Question: I am making a platformer which I started developing with default java functions, but now am switching to OpenGL for everything. I have done everything like I always do with OpenGL, and what I did works fine in my other OpenGL projects. Now my problem is that LWJGL/OpenGL is scaling my textures in a very strange way.

It seems to be related to my screen's aspect ratio. (8:5)
I already had to flip the screen to make it the right way round, but as you can see the text is working fine, it's just the textured rect, and it isn't even straight on the bottom.
Here are the most important snippets from the two classes which actually use OpenGL:
Metamorph.java (main class)
'''
public static void initGL()
{
glMatrixMode(GL_PROJECTION);
glLoadIdentity();
glOrtho(0, Display.getWidth(), 0, Display.getHeight(), 1, -1);
glEnable(GL_BLEND);
glBlendFunc(GL_SRC_ALPHA, GL_ONE_MINUS_SRC_ALPHA);
glMatrixMode(GL_MODELVIEW);
glClearColor(0, 0, 0, 1);
glDisable(GL_DEPTH_TEST);
}
public void render()
{
glClear(GL_COLOR_BUFFER_BIT | GL_DEPTH_BUFFER_BIT);
glLoadIdentity();
glScalef(1.0f, -1.0f, 1.0f);
glTranslatef(0f, -720f, 0f);
//glScalef(1280f/800, 720f/500, 1f);
renderer.render();
Display.update();
Display.sync(60);
}
'''
Renderer.java (rendering stuff)
'''
private void renderMainMenuWithGL()
{
//System.out.println("Main Menu!");
glColor4f(1, 1, 1, 1);
try
{
Texture bg = loadTexture("mockery");
bg.bind();
} catch (Exception e)
{
e.printStackTrace();
}
//drawQuad(0, 0, 1280, 720, 0, 0, 1280, 720);
glPushMatrix();
{
glBegin(GL_QUADS);
glTexCoord2f(0, 0);glVertex2f(0, 0);
glTexCoord2f(0, 1);glVertex2f(0, 720);
glTexCoord2f(1, 1);glVertex2f(1280, 720);
glTexCoord2f(1, 0);glVertex2f(1280, 0);
glEnd();
}
glPopMatrix();
TrueTypeFont f = loadFont(MAINFONT, Font.PLAIN, 50);
TrueTypeFont fb = loadFont(MAINFONT, Font.PLAIN, 48);
int sel = -1;
if(Mouse.getX() > 1000 && Mouse.getX() < 1240 && Mouse.getY() > 282.5F && Mouse.getY()< 737.5F)
sel = Math.round((Mouse.getY() - 337.5F)/75F);
if(sel == 0)
drawStringRight(fb, 1240, 350, "Story", new Color(0xff516b6b));
else
drawStringRight(f, 1240, 350, "Story", new Color(0xff516b6b));
}
private void drawStringRight(TrueTypeFont f, int x, int y, String s, Color c)
{
glPushMatrix();
f.drawString(x-f.getWidth(s), y, s, c);
glPopMatrix();
}
'''
I am also open to advice on file structure/what I did wrong elsewhere, but keep in mind this is heavily WIP
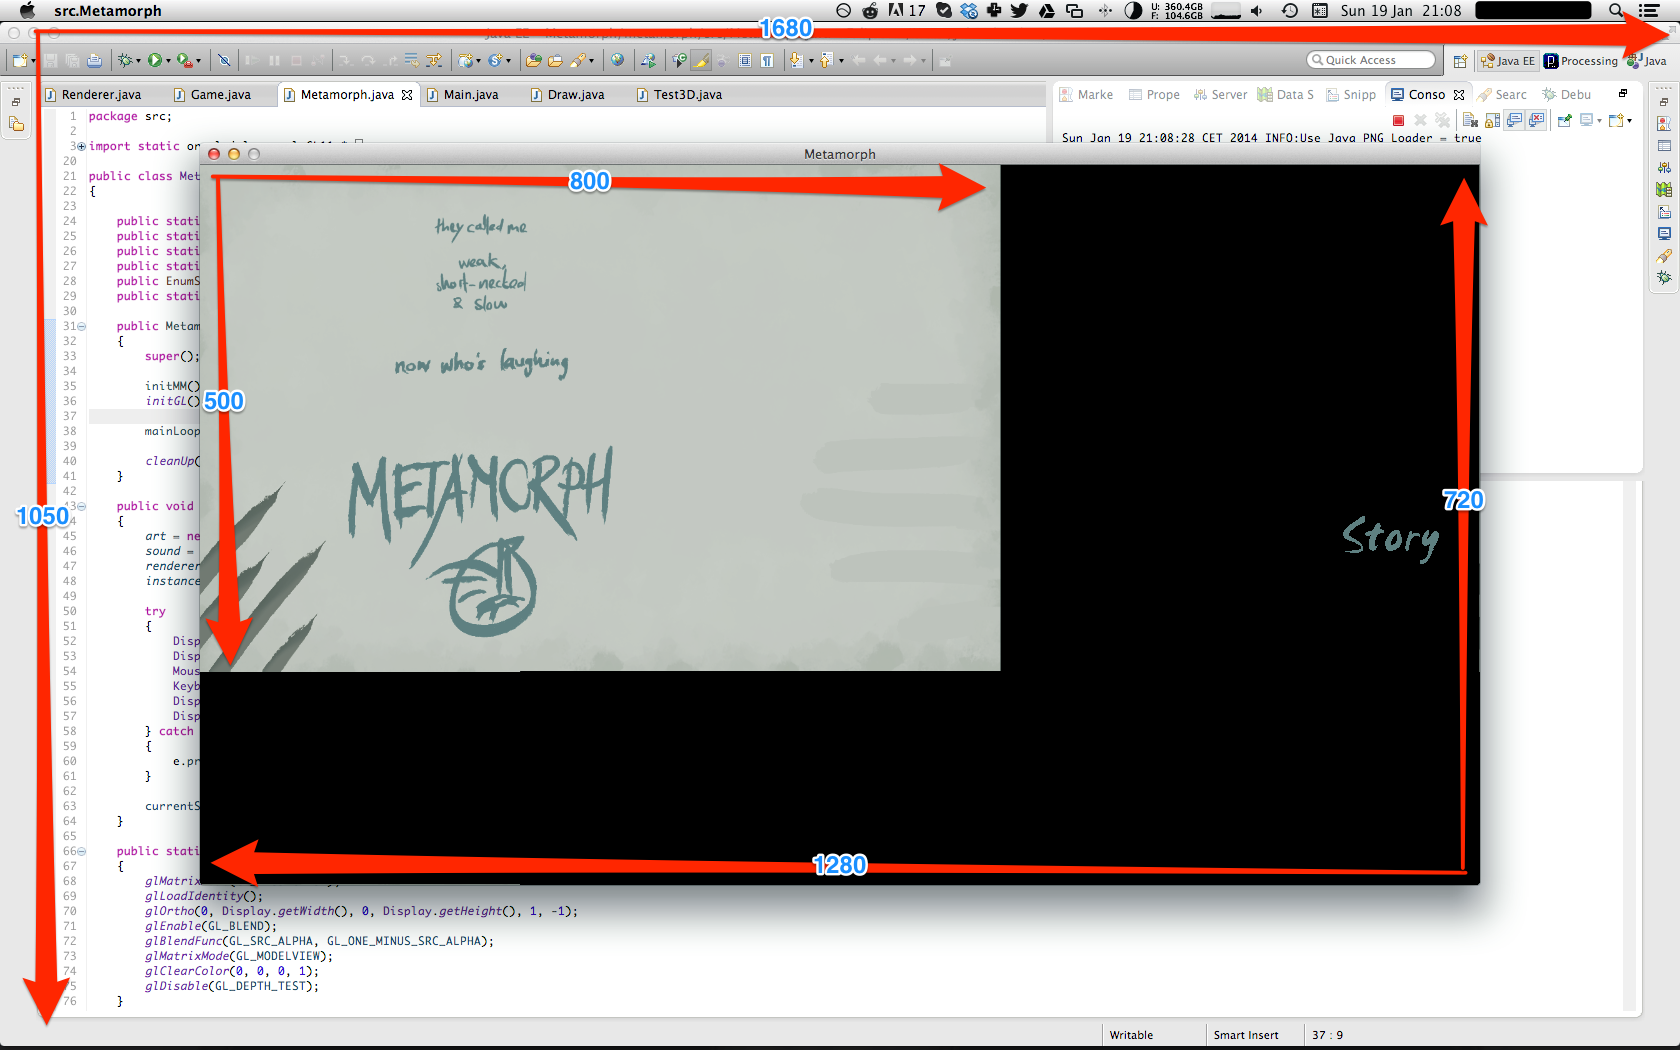
Answer: The only possible problem I can see from what you have posted is the scaling and translating you are doing prior to rendering. You should not need to do this with your projection matrix setup the way it is. Other possibilities are that either the dimensions are not really 1280x720 as you think or you have modified one of the matrices further in the code you have not posted. I would try setting both the modelview and projection matrices to the identity matrix and then use glOrtho as you have above immediatly before drawing your quad, and use 'Display.getWidth' and 'Display.getHeight' instead of 1280/720 for the vertex coords.
This works fine for me:
'''
glMatrixMode(GL_MODELVIEW);
glLoadIdentity();
glMatrixMode(GL_PROJECTION);
glLoadIdentity();
glOrtho(0, Display.getWidth(), 0, Display.getHeight(), 1, -1);
glBegin(GL_QUADS);
glTexCoord2f(0,0);
glVertex2i(0, 0);
glTexCoord2f(1,0);
glVertex2i(Display.getWidth(), 0);
glTexCoord2f(1,1);
glVertex2i(Display.getWidth(), Display.getHeight());
glTexCoord2f(0,1);
glVertex2i(0, Display.getHeight());
glEnd();
'''
If this still doesnt work, make sure that the viewport is also set to the entire display: 'glViewport(0,0,Display.getWidth(),Display.getHeight())'.
Aswell, I notice that you are using 'glPushMatrix()' and 'glPopMatrix' before and after drawing, which does nothing and is not needed. Push and pop are used to save the current projection or modelview matrix and then reload it later, so that you can apply transformations inbetween and undo them when needed.